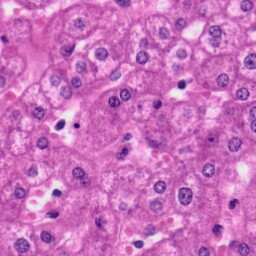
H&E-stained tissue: Liver